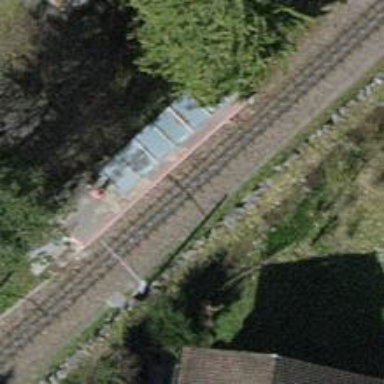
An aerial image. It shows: Public transport stop position at railway halt.